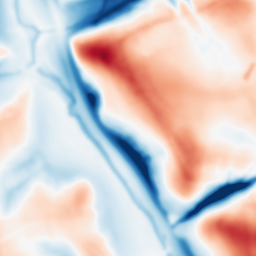
Category: multiscale
Decomposition family: dog_multiscale
Decomposition parameters: sigma_ratio: 1.6
n_scales: 5
base_sigma: 2
Upsampling method: cubic_catmull_rom
Upsampling parameters: scale: 4
Upsampling scale: 4